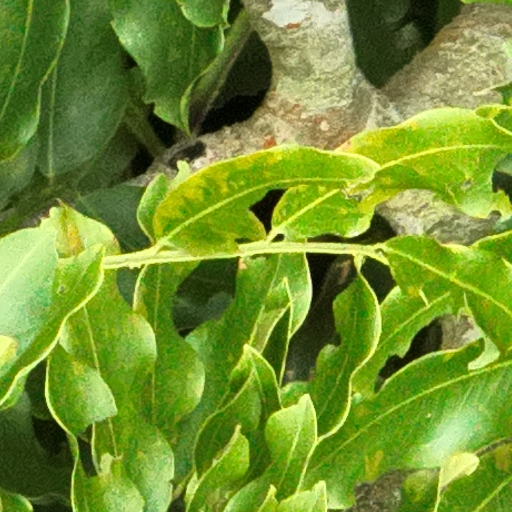
Species: Dipteryx oleifera
GBIF accepted scientific name: Dipteryx oleifera
Crown area (m\u00b2): 561.026